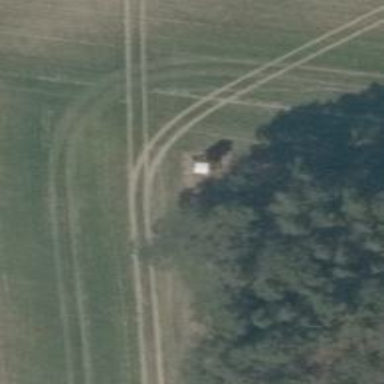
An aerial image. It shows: Hunting stand.